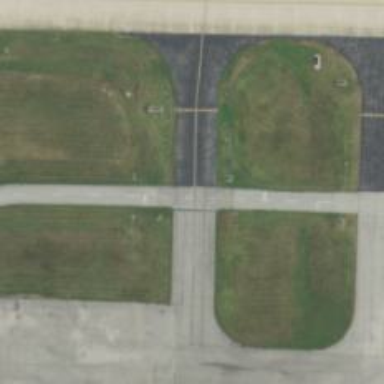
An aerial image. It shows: View of taxiway at the airport.